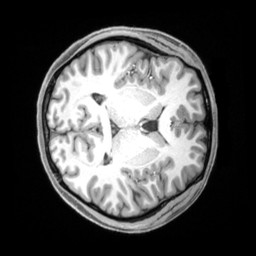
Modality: T1w
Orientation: axial
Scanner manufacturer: siemens
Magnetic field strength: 3 T
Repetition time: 2.5 s
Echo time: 0.00218 s